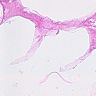
Metastatic tissue present: no